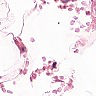
Metastatic tissue present: no